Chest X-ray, AP view. Patient: 30 years old, sex M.
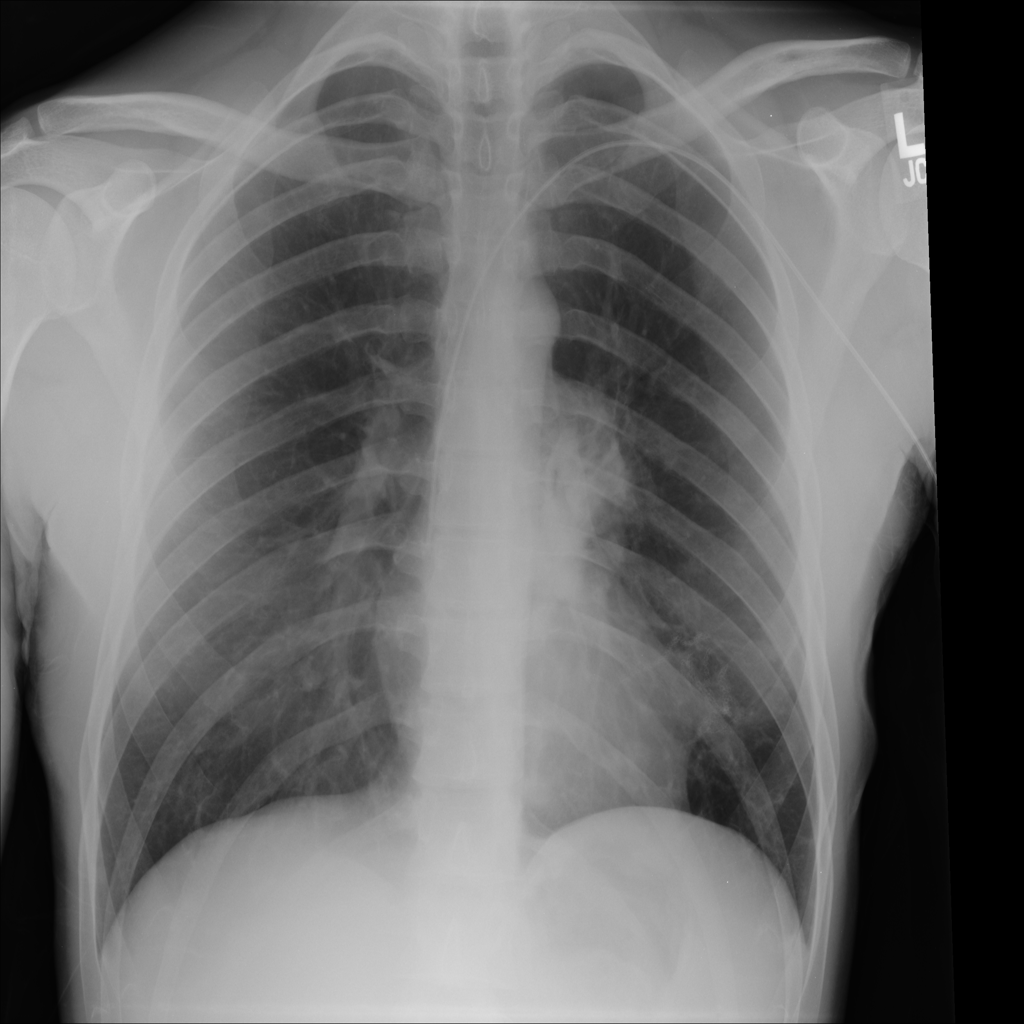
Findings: Infiltration, Mass